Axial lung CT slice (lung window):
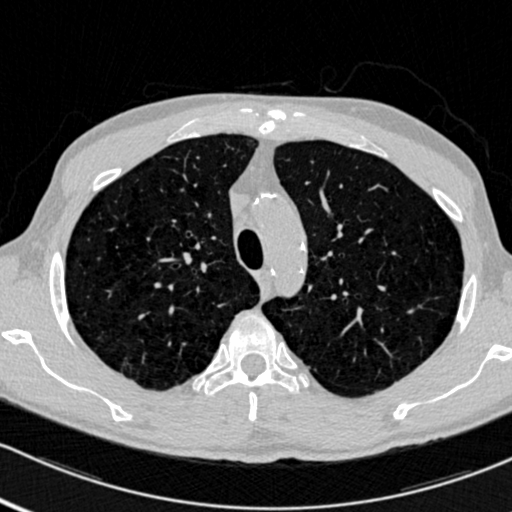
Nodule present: no